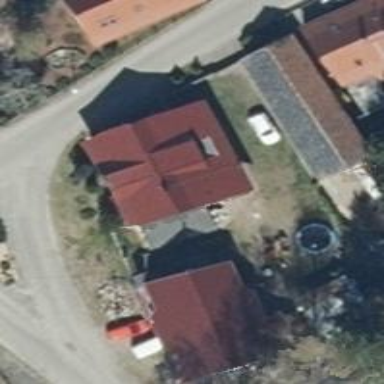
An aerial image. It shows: House with gabled roof. The roof is maroon in color and oriented along the building.